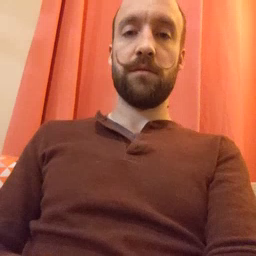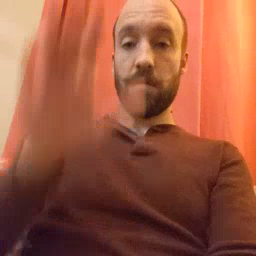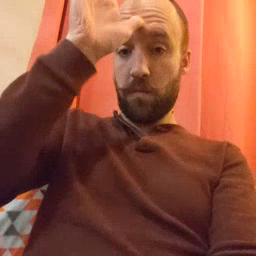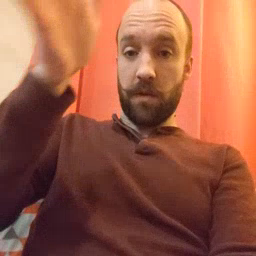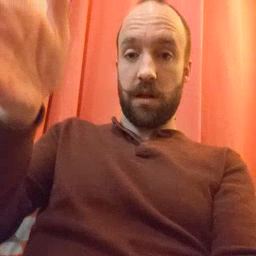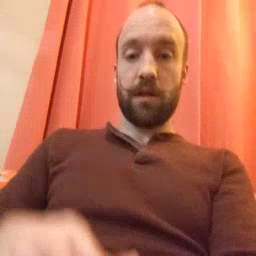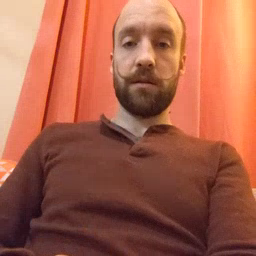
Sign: grandpa